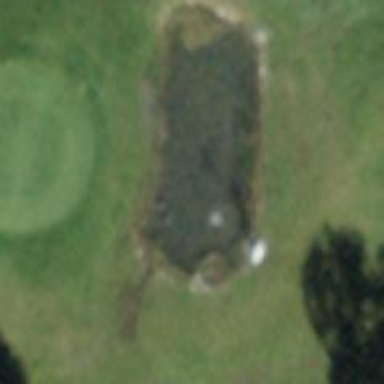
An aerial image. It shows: Scenic view of water hazard on golf course. The natural water feature adds beauty to the landscape.